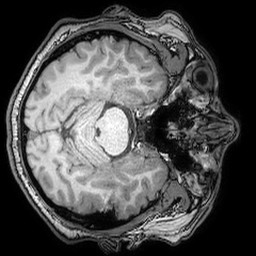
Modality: T1w
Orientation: axial
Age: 33
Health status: ill
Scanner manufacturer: philips
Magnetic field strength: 3 T
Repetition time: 0.007 s
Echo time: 0.0035 s